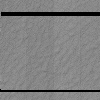
Atmospheric dust classification: not_dusty